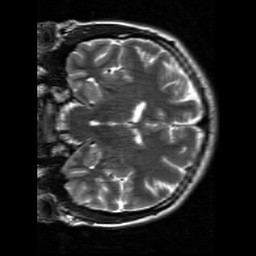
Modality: T2w
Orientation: coronal
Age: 22
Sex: male
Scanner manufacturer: siemens
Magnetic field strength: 3 T
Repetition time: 7 s
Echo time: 0.09 s